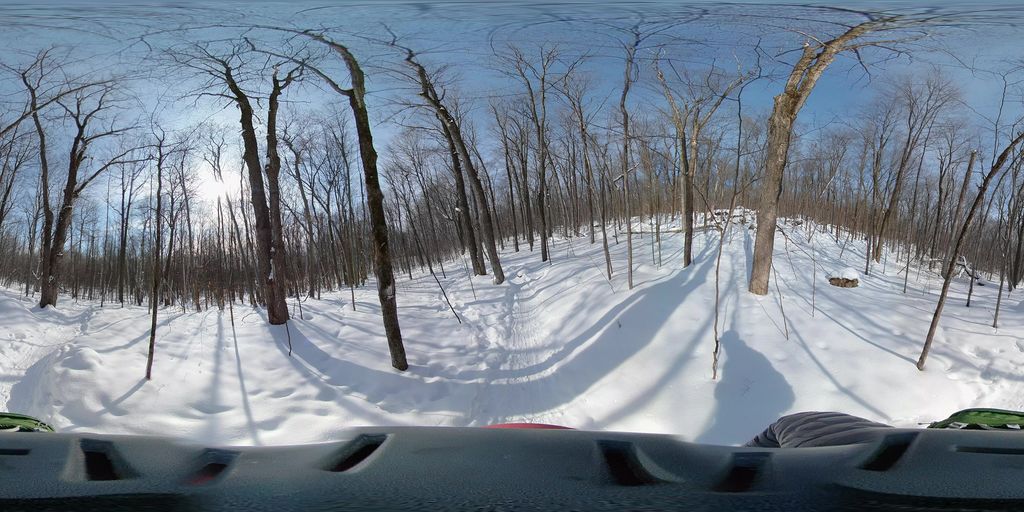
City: ottawa-gatineau